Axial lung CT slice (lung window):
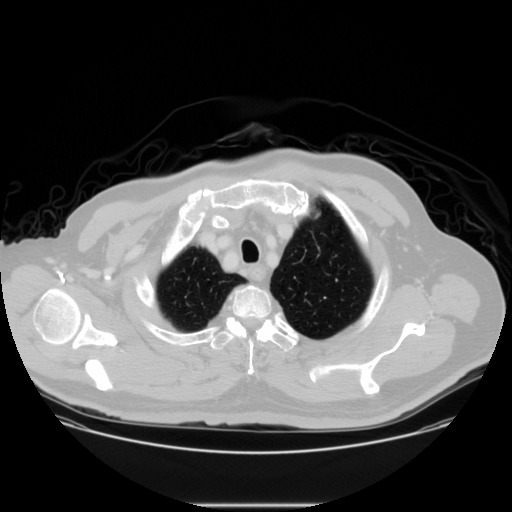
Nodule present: no